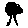
Label: tree